Question: I'm having trouble importing the org.apache.commons.lang.StringEscapeUtils which gives me the error: I know this question has been posted a number of times but i tried them and it didnt solve my problem.

Things i did were:
- 'WEB-INF/lib'- - - -
Nothing solved my problem. Any suggestion?
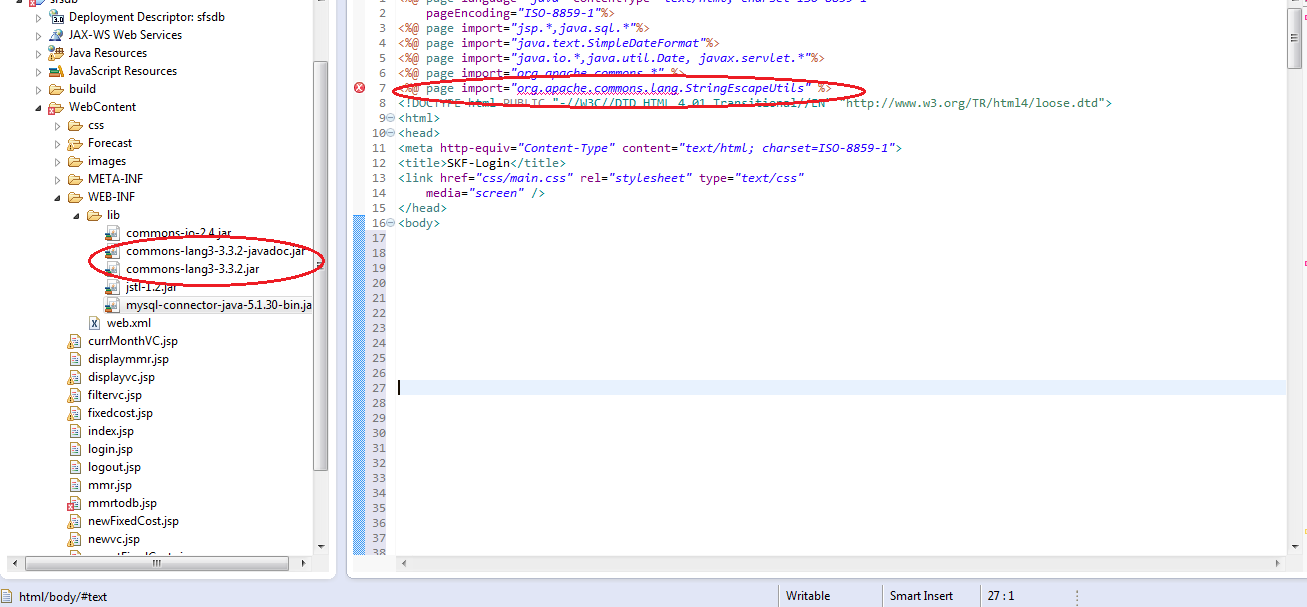
Answer: You are using version 3 of Apache Commons Lang. The correct import is:
'''
org.apache.commons.lang3.StringEscapeUtils
'''
Note the part of the path